Question: I have large time to first byte for static content on IIS 7.5, it's not site specific it's slow for all sites on that server. runAllManagedModulesForAllRequests is set to false, and gzip is enabled for static content. How can I troubleshoot this problem ?
Here are the timings, time to first byte for fairly complex ASP.NET site is 368 ms, and for just grabing css file is 617 ms !! That time is different every time but still too much, not below 200 ms that seems way too much for such task.
Server has plenty free memory (in this moment more than 7 GB).

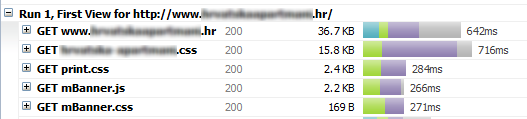
Answer: Does it happen every time?
Is compression turned on for the static object, what level is it set to and is the compressed version being cached on the server?
What's the CPU load like?
Does it happen for all static content or just css?